Question: What is the filter match mode for 'global filter' (not the individual column filter which defaults to 'startsWith') and how to change it?
The reason I ask is, when I use the global filter with match mode set to 'startsWith' in all my columns, still I get values with 'contains' filter mode. See screenshot below.

I shouldn't be getting the rows other than the first row as I specified 'startsWith' in all columns.
Here is my datatable,
'''
<h:form id="countryTable">
<p:dataTable rowKey="" value="#{countryBean.countriesList}"
var="country" selection="#{countryBean.selectedCountries}"
styleClass="data-table-style" widgetVar="countryTableWVar"
filteredValue="#{countryBean.filteredCountries}">
<f:facet name="header">
<div class="align-left">
<p:outputPanel>
<h:outputText value="Search all fields:" />
<p:inputText id="globalFilter" onkeyup="countryTableWVar.filter();"
style="width:150px" />
</p:outputPanel>
</div>
</f:facet>
<p:column selectionMode="multiple" style="width:2%;" />
<p:column headerText="Numeric Code" filterMatchMode="startsWith"
filterStyle="display:none" filterBy="numericCode">
<h:outputText value="#{country.numericCode}"></h:outputText>
</p:column>
<p:column headerText="Alpha_2 Code" filterMatchMode="startsWith"
filterStyle="display:none" filterBy="alpha2">
<h:outputText value="#{country.alpha2}"></h:outputText>
</p:column>
<p:column headerText="Alpha_3 Code" filterMatchMode="startsWith"
filterStyle="display:none" filterBy="alpha3">
<h:outputText value="#{country.alpha3}"></h:outputText>
</p:column>
<p:column headerText="Name" filterMatchMode="startsWith"
filterStyle="display:none" filterBy="name">
<h:outputText value="#{country.name}"></h:outputText>
</p:column>
</p:dataTable>
</h:form>
'''
How to change the datatable global filter match mode?
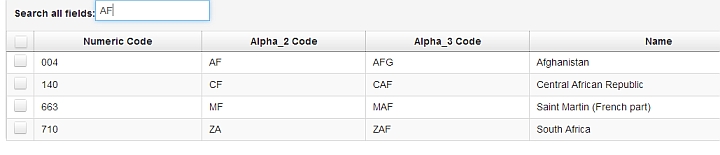
Answer: If you look at the source code of primefaces
<URL>
At line 133 you can see primefaces uses 'contains' method of 'String'
'''
if(columnValue.toLowerCase(filterLocale).contains(globalFilter)){
globalMatch = true;
}
'''
So for now there is no way other than changing code according to your needs and building your own primefaces jar.